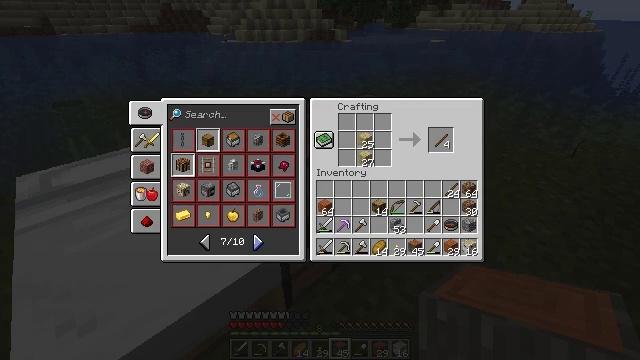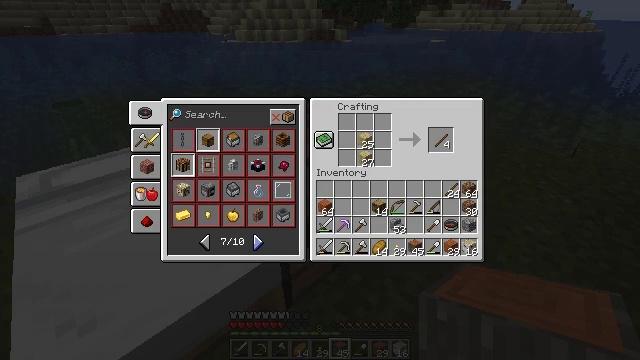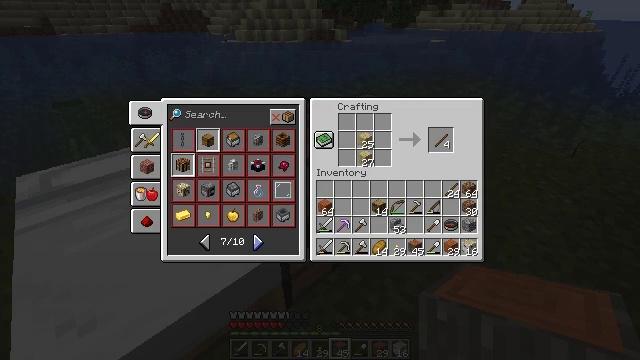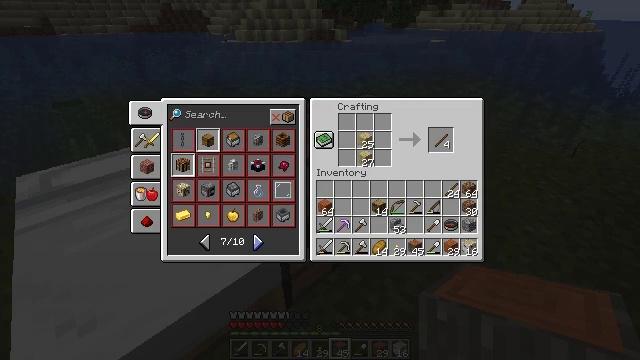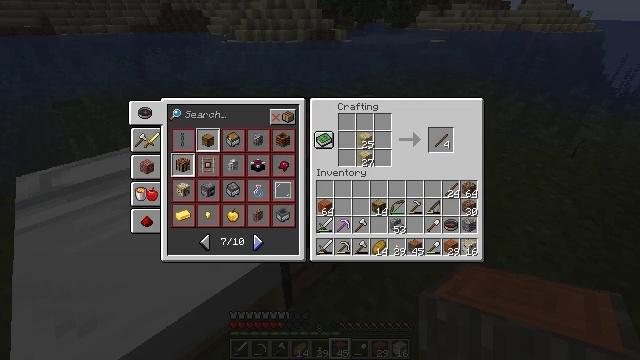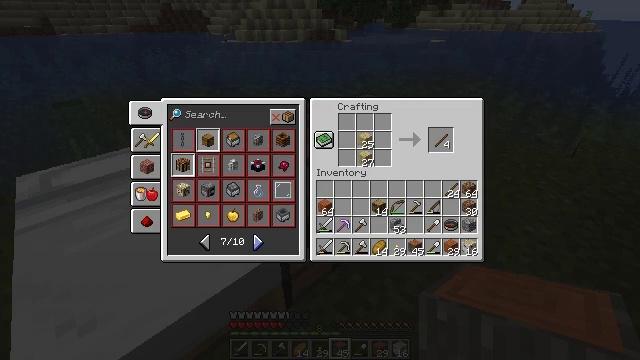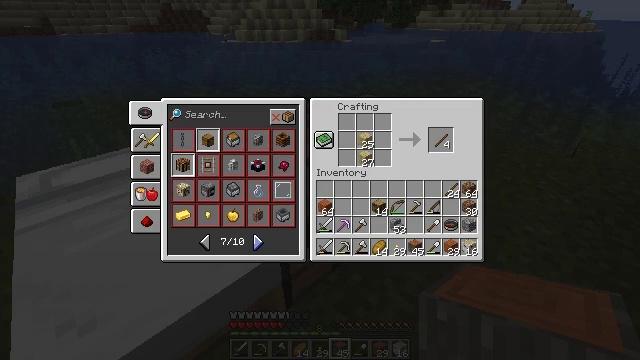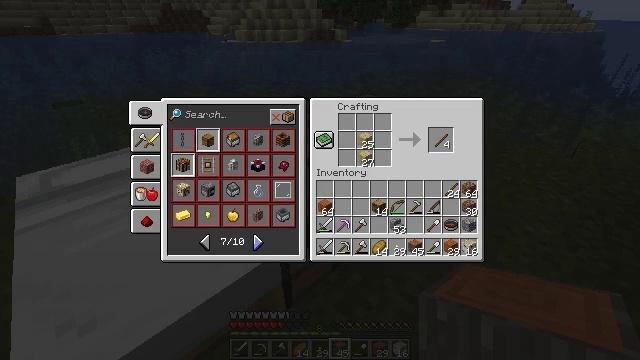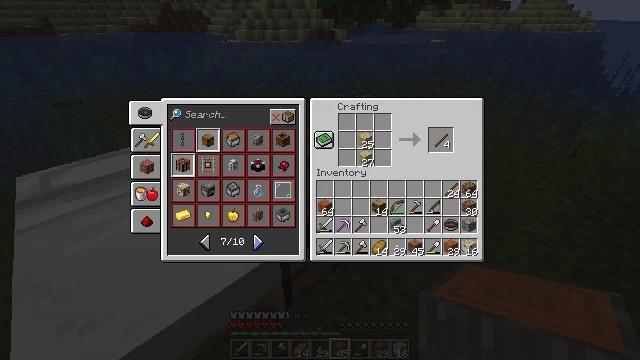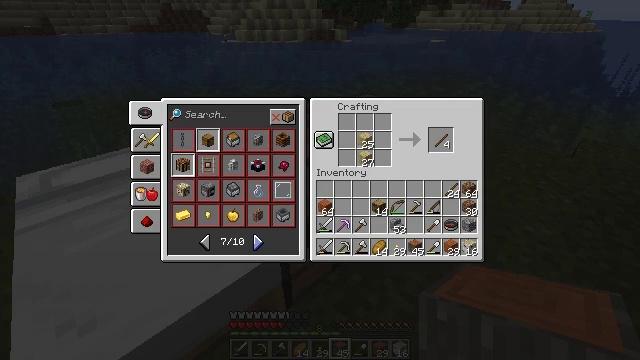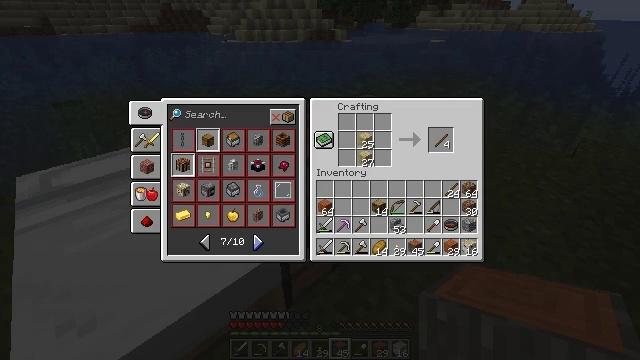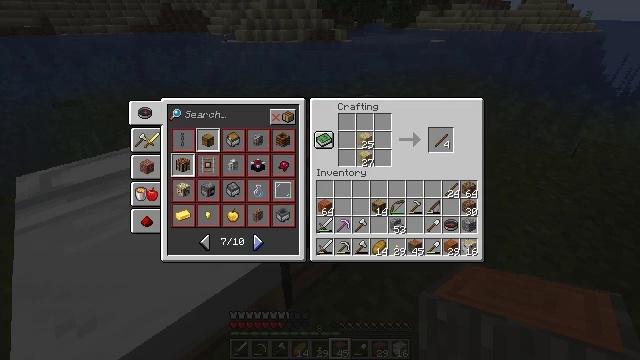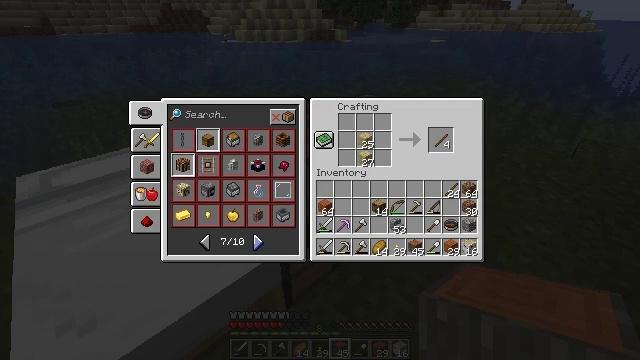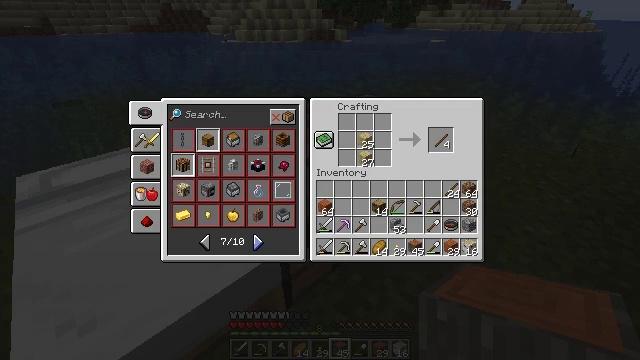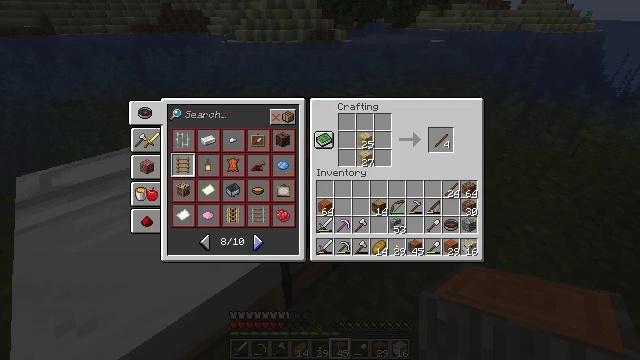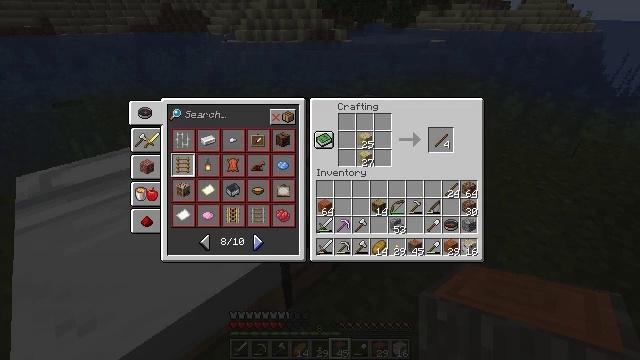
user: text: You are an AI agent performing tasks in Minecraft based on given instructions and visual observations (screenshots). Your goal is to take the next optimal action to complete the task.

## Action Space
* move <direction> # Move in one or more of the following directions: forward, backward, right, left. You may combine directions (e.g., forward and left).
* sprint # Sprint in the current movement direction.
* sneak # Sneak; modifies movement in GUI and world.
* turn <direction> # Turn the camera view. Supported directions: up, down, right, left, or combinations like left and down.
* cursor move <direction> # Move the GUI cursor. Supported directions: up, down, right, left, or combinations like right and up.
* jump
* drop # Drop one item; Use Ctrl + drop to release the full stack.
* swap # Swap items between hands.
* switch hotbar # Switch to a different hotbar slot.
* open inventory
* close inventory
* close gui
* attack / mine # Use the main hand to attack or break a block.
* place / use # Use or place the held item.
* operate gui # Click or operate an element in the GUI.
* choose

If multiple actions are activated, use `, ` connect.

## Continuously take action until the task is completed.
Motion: motion action
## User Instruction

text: Make six sticks into a ladder in the crafting table.
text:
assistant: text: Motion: attack / mine
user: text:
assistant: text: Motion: attack / mine
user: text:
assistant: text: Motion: no_op
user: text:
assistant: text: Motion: no_op
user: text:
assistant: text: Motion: no_op
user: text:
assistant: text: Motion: no_op
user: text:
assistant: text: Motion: no_op
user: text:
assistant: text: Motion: no_op
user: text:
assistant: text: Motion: no_op
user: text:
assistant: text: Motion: no_op
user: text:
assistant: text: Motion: no_op
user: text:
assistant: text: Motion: no_op
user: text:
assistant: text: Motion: no_op
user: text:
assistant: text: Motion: attack / mine
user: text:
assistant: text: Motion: attack / mine
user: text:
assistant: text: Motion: attack / mine
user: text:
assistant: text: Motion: no_op
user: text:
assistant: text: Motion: no_op
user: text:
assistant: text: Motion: no_op
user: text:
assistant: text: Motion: no_op
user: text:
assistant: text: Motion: no_op
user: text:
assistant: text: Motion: no_op
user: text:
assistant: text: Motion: no_op
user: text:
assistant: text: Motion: no_op
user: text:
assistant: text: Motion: no_op
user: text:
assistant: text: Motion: turn up
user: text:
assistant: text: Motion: no_op
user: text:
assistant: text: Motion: no_op
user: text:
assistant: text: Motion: no_op
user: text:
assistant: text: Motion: no_op